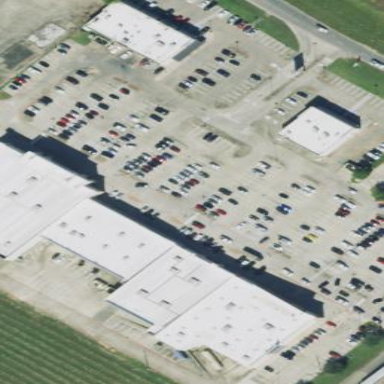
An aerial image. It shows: Retail area.